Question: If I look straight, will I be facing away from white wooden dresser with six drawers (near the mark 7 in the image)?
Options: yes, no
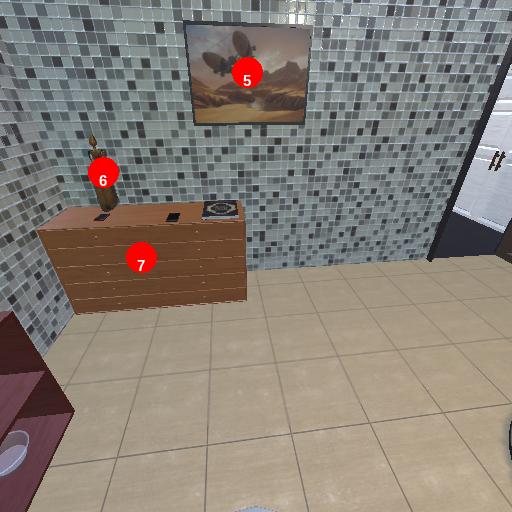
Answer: yes